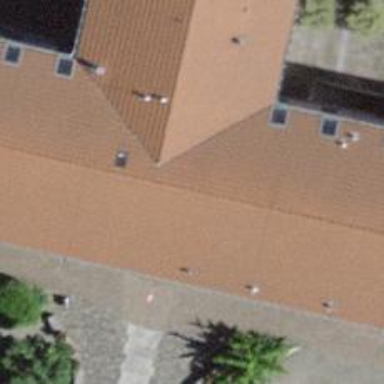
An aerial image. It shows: Hotel.